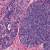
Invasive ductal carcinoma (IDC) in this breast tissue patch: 0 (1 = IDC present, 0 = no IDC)